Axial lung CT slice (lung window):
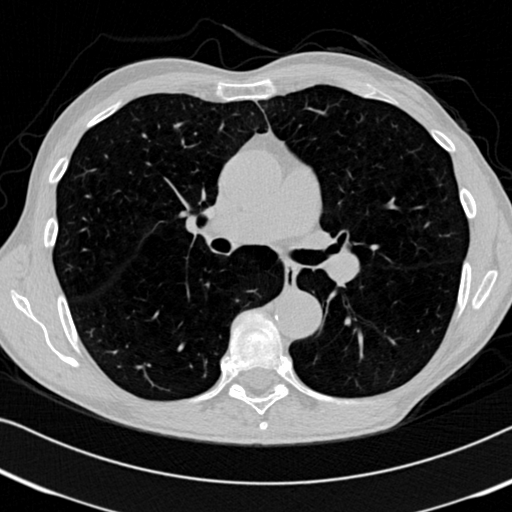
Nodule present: no